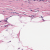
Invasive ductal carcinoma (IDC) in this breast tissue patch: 1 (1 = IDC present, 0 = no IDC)